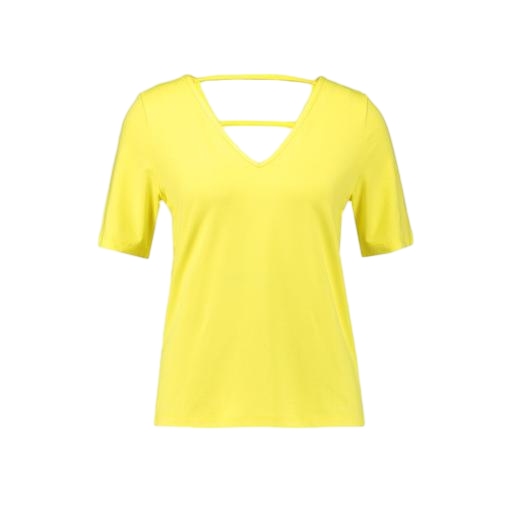
short-sleeve top only macy, yellow scoop tee, yellow jersey tee, white background